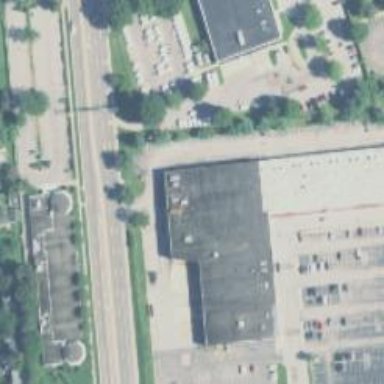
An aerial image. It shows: Supermarket.